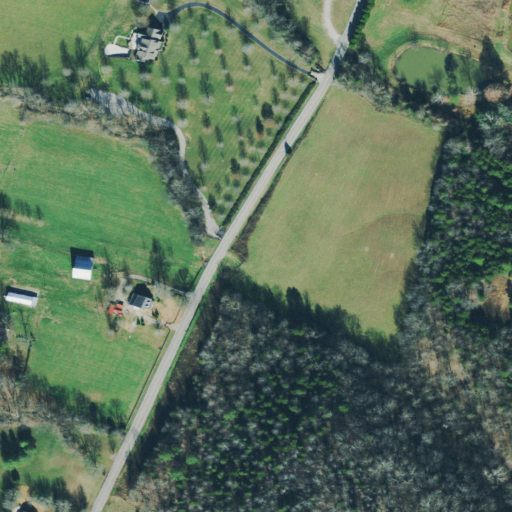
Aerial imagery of valley in Tennessee named Hargrove Hollow containing pasture, mixed forest, open development, evergreen forest, deciduous forest, low intensity development, and medium intensity development